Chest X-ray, PA view. Patient: 38 years old, sex F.
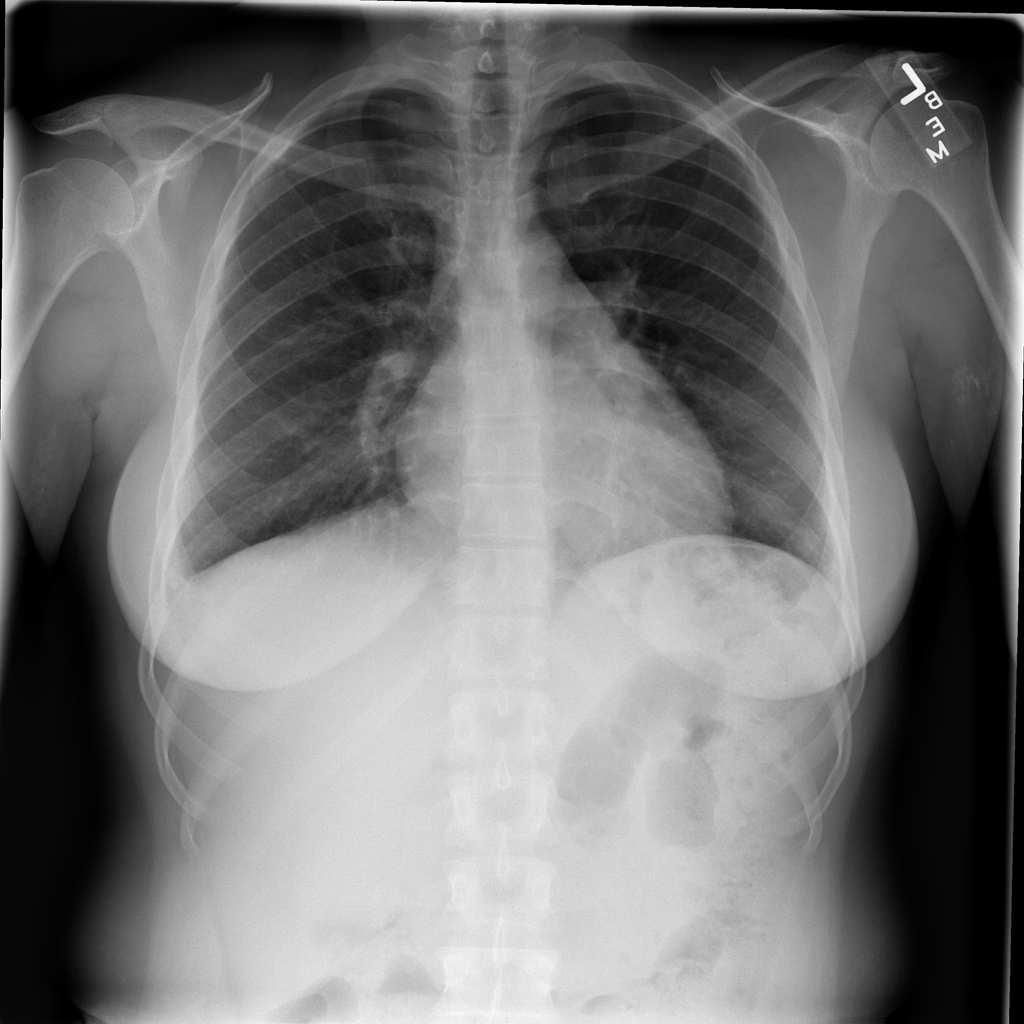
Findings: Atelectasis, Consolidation